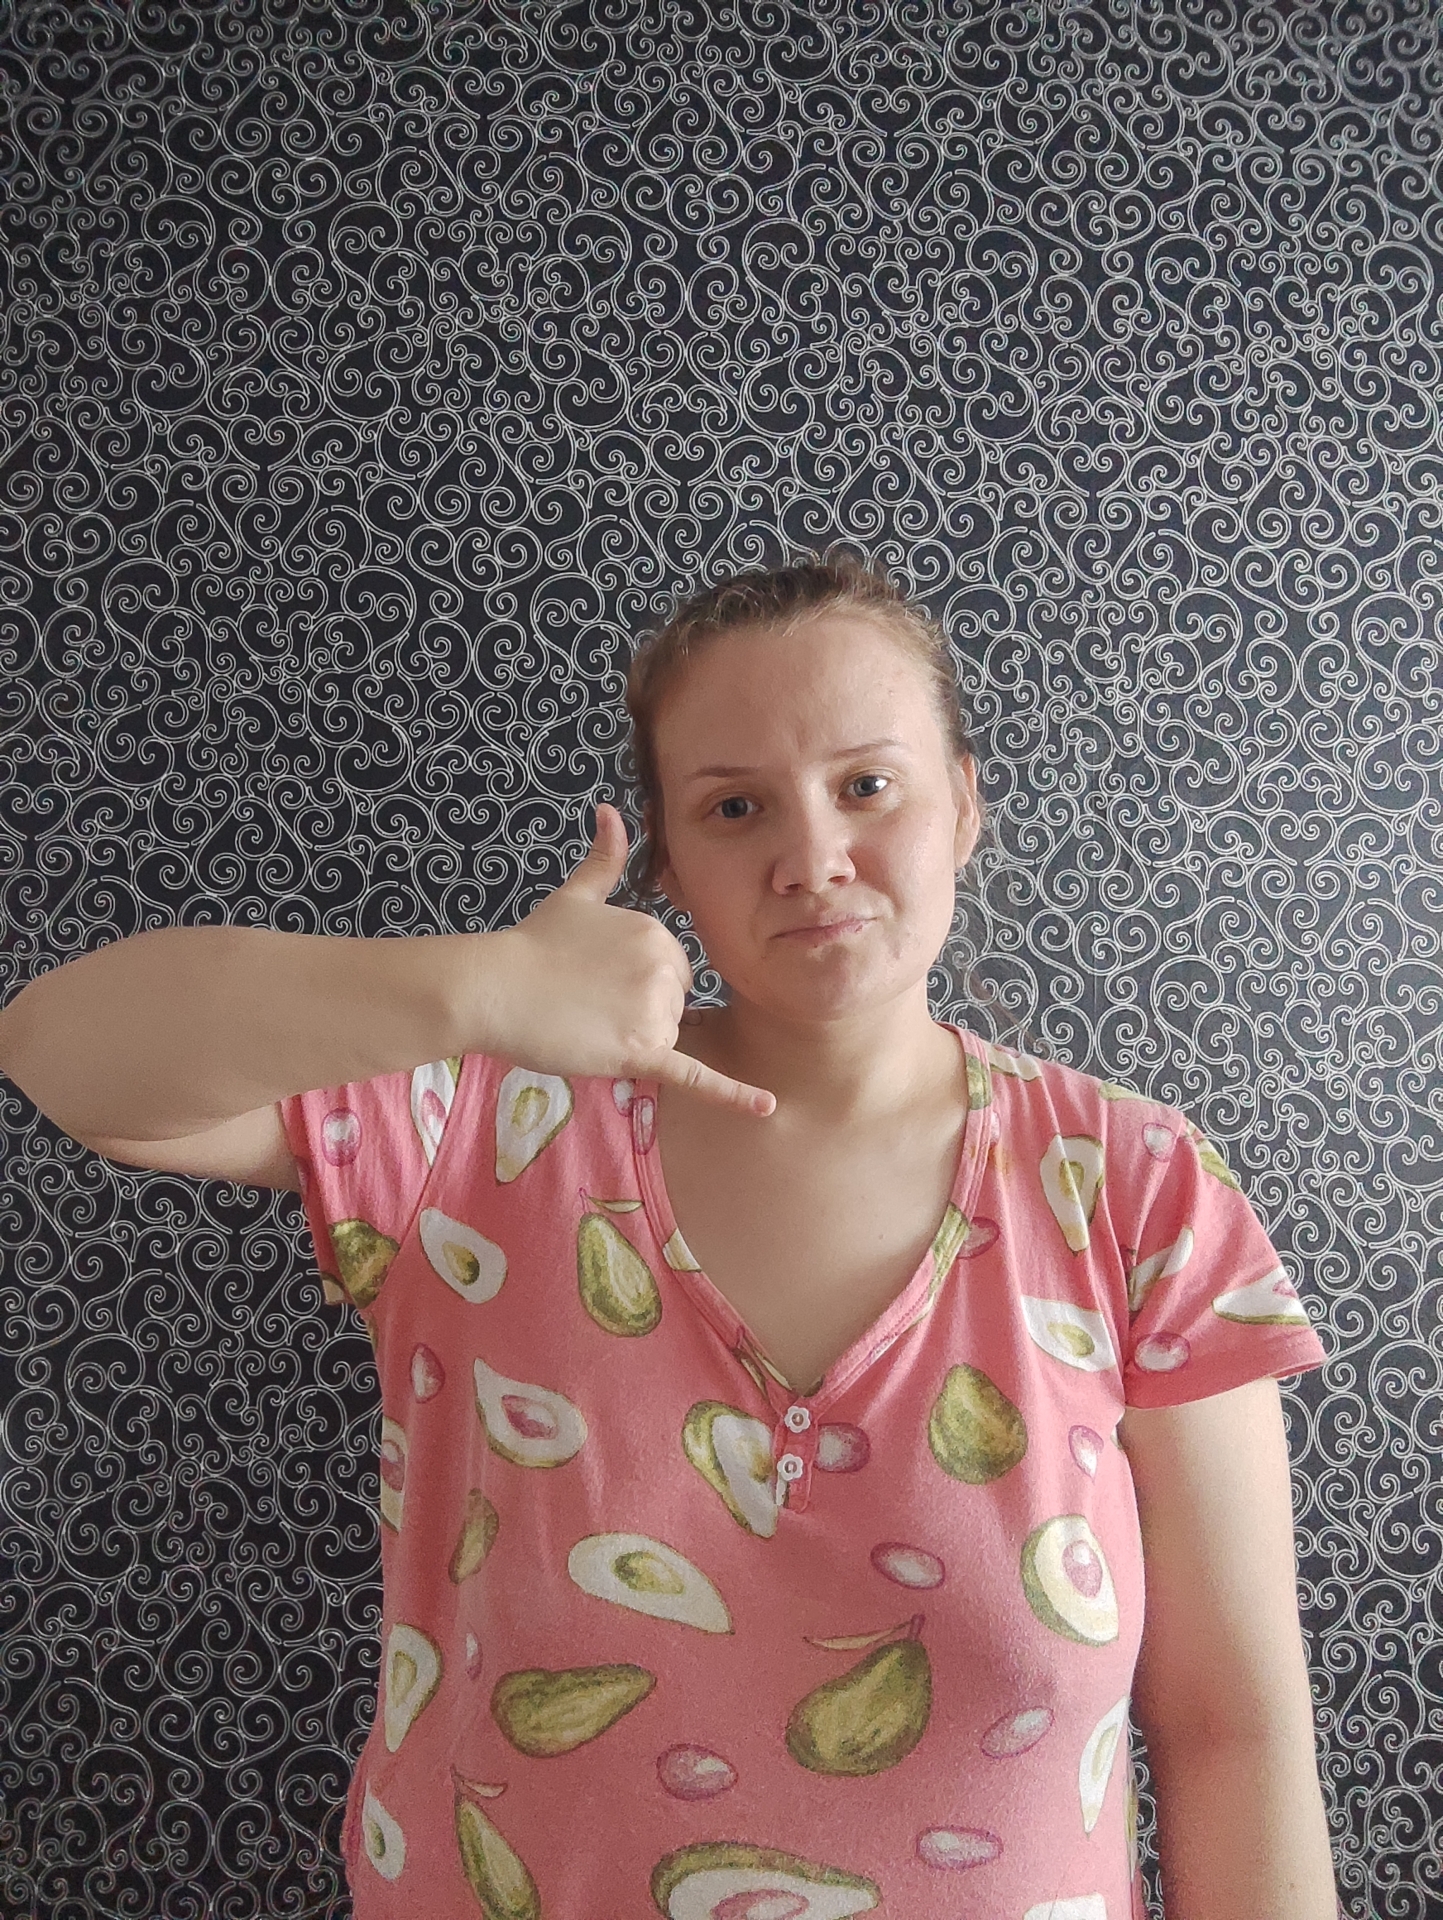
Label: clear